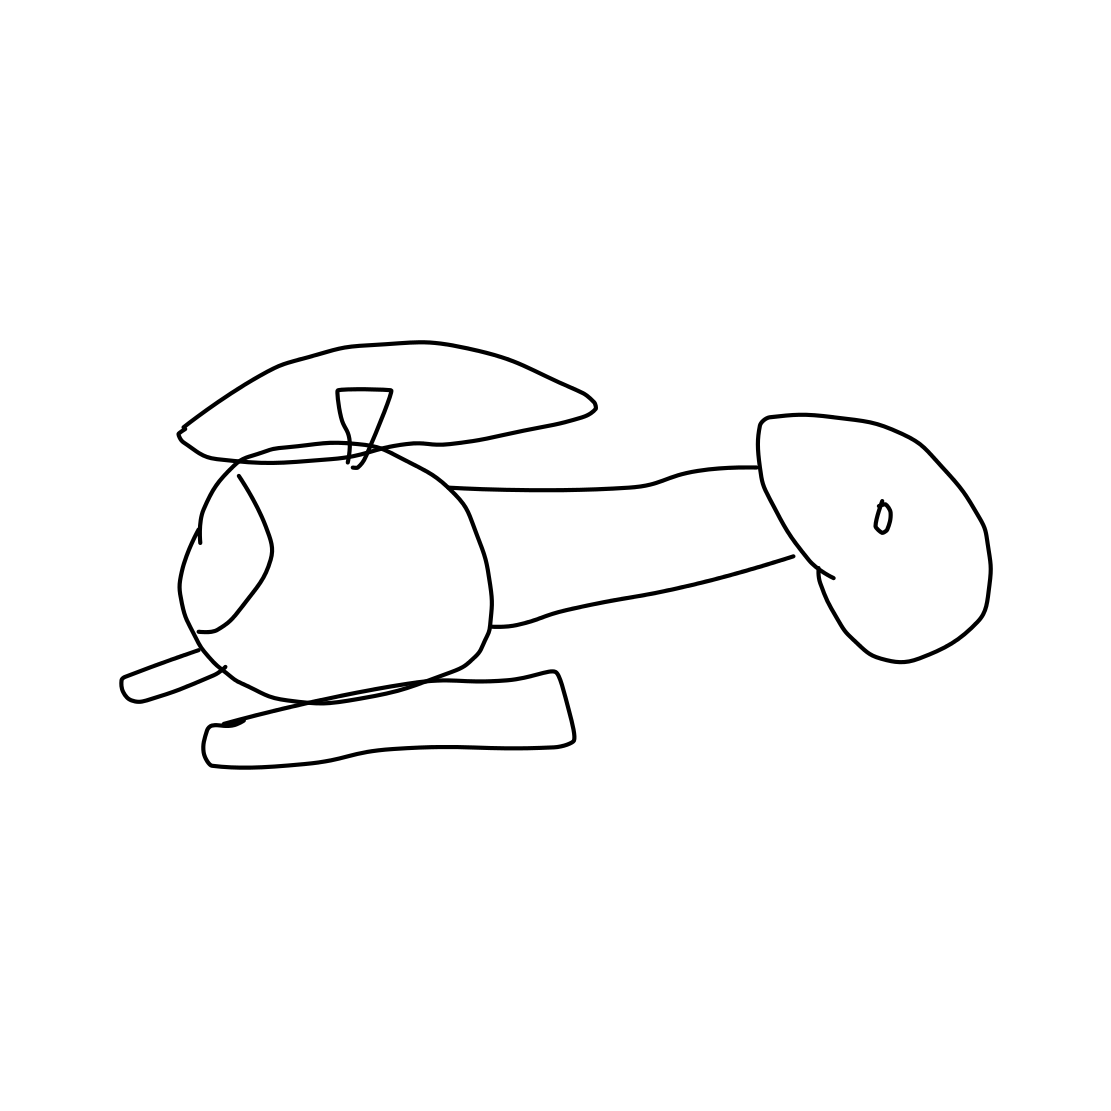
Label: helicopter